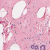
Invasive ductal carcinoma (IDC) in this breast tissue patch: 0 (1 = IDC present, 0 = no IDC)